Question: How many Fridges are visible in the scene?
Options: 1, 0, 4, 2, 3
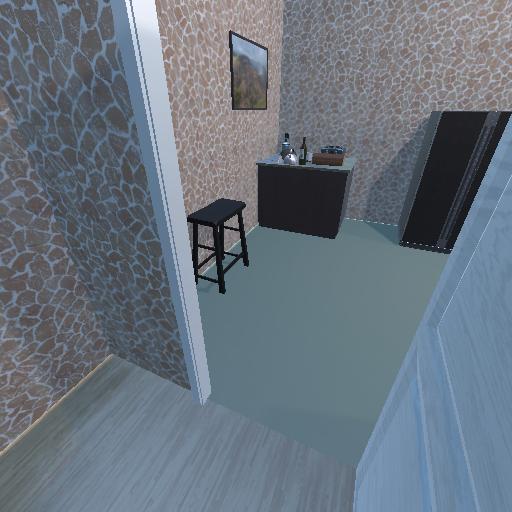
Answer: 1